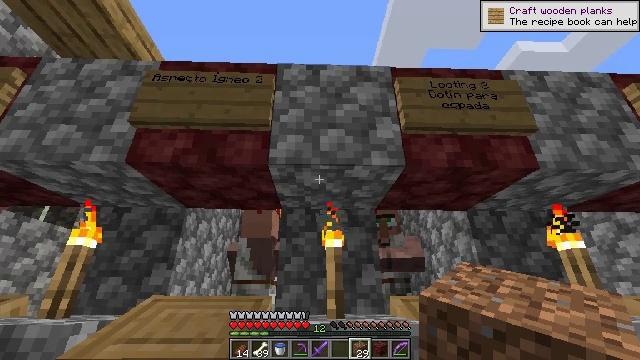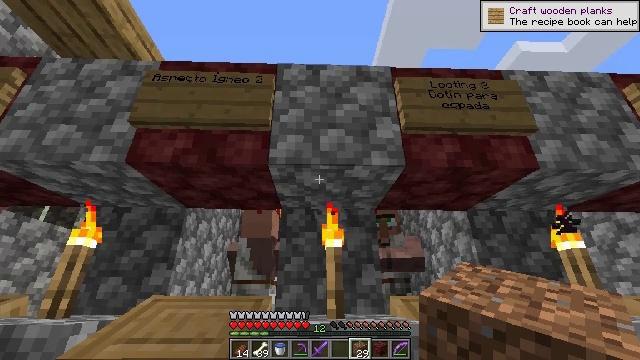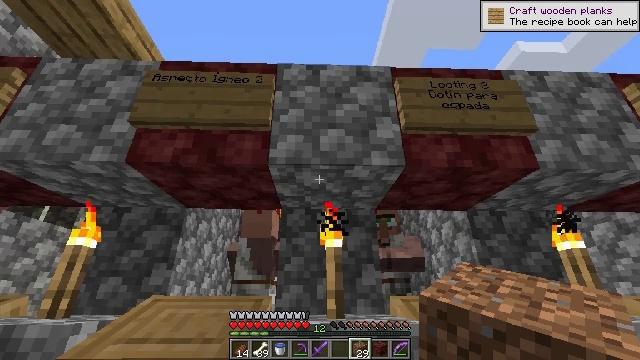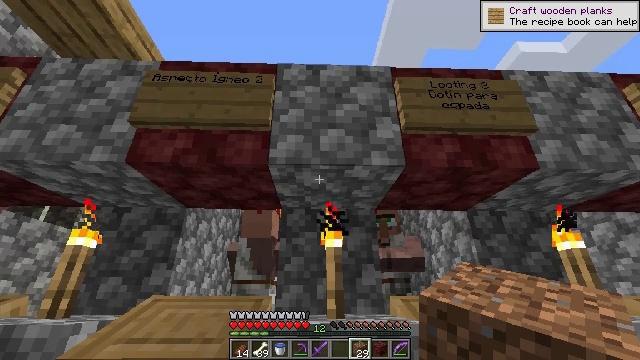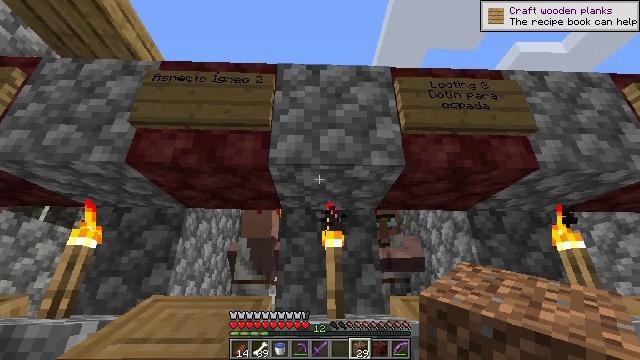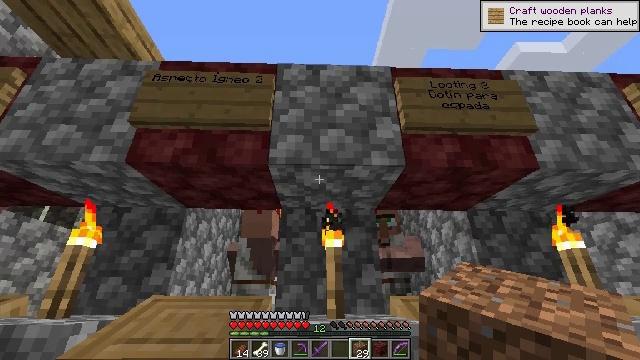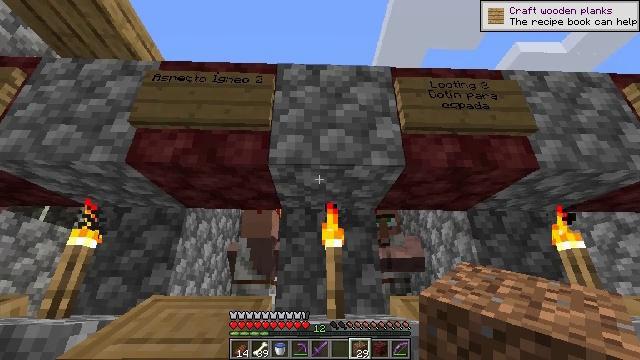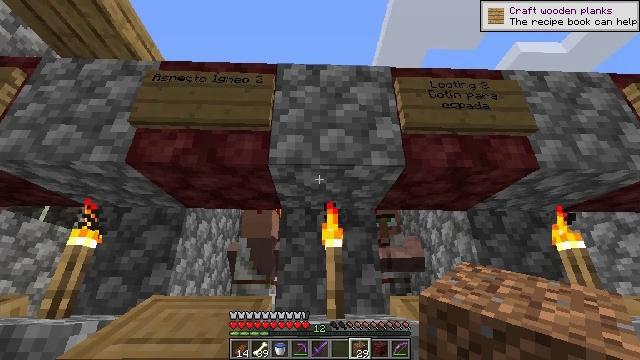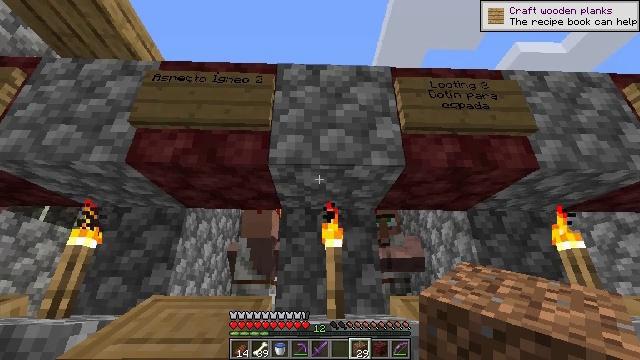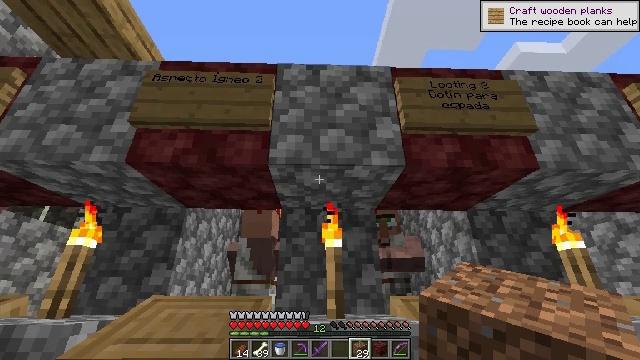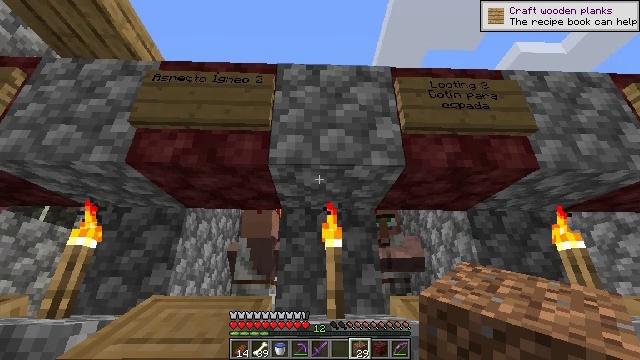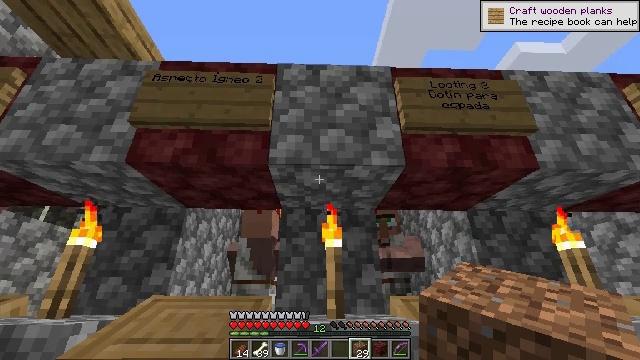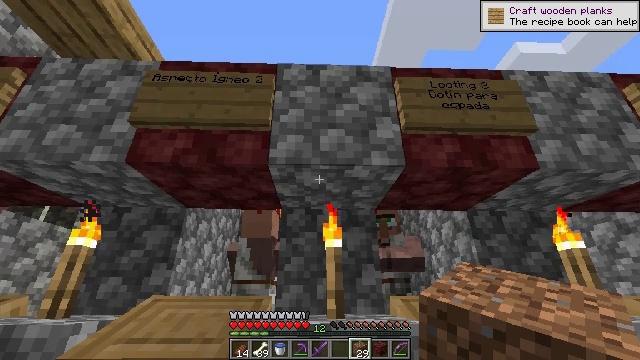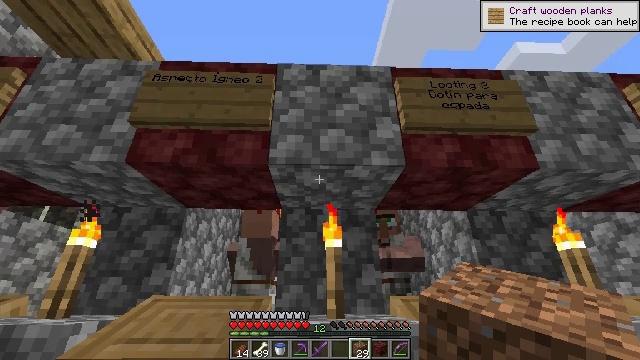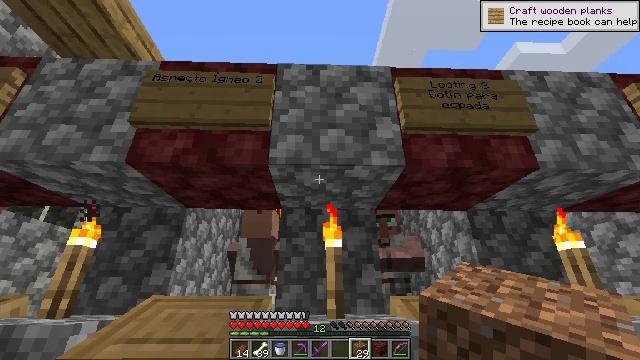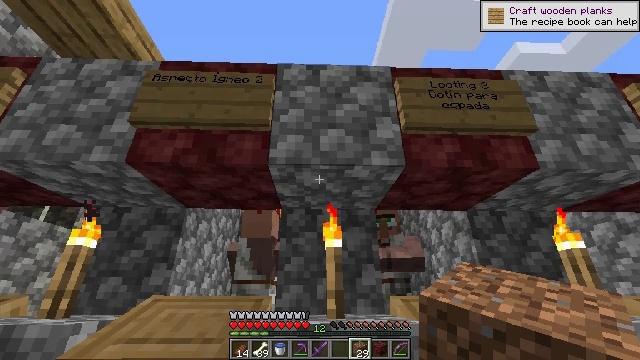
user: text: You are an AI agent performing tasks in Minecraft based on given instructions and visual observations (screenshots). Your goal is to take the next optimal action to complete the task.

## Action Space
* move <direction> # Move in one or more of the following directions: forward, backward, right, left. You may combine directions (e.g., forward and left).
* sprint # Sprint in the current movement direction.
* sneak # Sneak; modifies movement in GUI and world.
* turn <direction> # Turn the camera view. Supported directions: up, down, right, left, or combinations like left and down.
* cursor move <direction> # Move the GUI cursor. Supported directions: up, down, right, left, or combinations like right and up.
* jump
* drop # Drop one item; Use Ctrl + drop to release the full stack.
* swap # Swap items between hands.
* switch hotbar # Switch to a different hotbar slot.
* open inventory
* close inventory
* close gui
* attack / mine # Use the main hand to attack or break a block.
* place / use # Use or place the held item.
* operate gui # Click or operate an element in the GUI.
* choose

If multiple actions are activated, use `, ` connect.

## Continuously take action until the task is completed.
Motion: motion action
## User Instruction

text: Collect the stone brick slab for building.
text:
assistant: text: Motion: no_op
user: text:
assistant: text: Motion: no_op
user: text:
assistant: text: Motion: no_op
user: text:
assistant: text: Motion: no_op
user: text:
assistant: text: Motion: no_op
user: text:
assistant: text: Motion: no_op
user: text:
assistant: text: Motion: no_op
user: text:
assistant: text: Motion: no_op
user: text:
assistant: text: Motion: no_op
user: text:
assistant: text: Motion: no_op
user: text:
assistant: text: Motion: no_op
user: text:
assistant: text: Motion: no_op
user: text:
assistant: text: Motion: no_op
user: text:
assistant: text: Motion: no_op
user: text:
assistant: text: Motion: no_op
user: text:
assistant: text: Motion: no_op
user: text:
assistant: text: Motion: no_op
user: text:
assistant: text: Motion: no_op
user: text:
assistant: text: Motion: no_op
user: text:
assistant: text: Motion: no_op
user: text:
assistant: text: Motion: no_op
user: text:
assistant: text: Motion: no_op
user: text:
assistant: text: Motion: no_op
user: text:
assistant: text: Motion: no_op
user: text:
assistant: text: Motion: no_op
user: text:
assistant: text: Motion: no_op
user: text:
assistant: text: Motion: no_op
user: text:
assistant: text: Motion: no_op
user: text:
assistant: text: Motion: no_op
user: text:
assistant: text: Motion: no_op